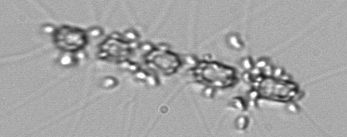
Label: Chaetoceros_didymus_TAG_external_flagellate